表示关系式（1）$y=\dfrac{1}{|x|}$，（2）$|y|=\dfrac{1}{x}$，（3）$y=-\dfrac{1}{|x|}$，（4）$|y|=\dfrac{1}{|x|}$的图像依次是（ ）．

1.

2.

3.

4.

\vspace{0.2cm}
\noindent A．①②③④ \qquad B．②③④① \qquad C．③④②① \qquad D．②③①④

\vspace{0.2cm}
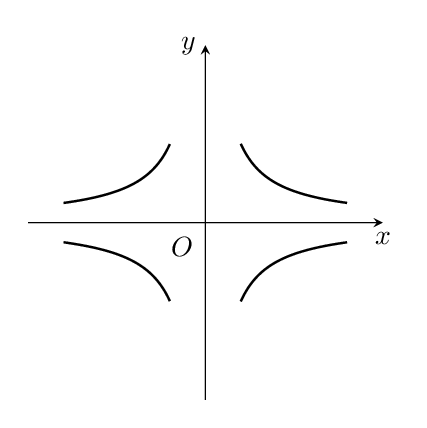
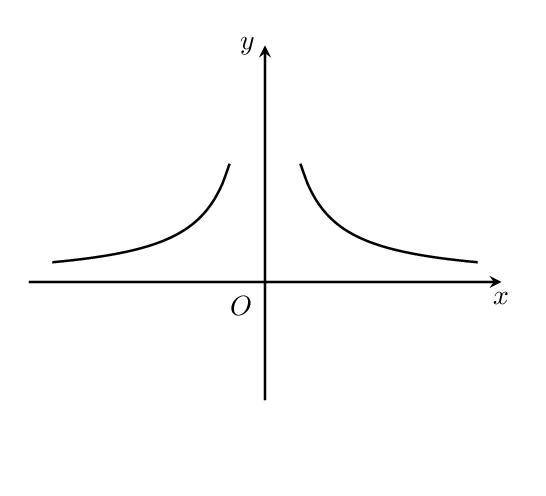
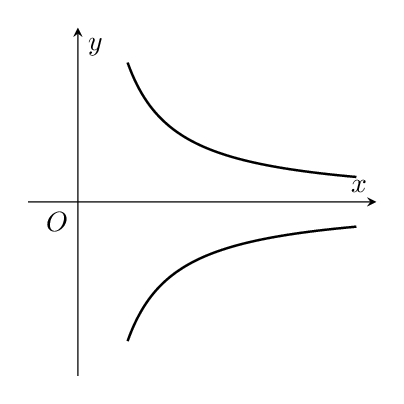
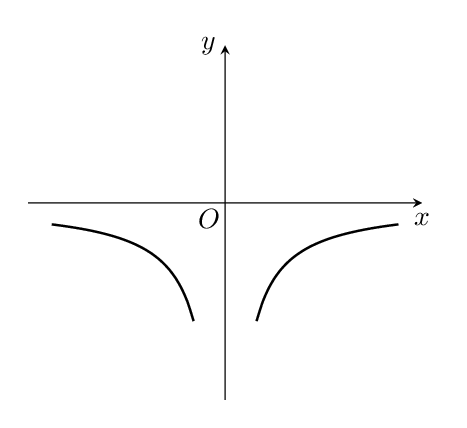
【解答】

\noindent \textbf{【答案】} B

\vspace{0.2cm}
\noindent \textbf{【分析】} 本题考查了反比例函数的图像，熟练掌握反比例函数的性质是解题的关键；根据反比例函数的图形函数性质判断即可．

\vspace{0.2cm}
\noindent \textbf{【详解】}
（1）$y=\dfrac{1}{|x|}$是双曲线，$x\neq0$，$y>0$，故图像②符合；
（2）$|y|=\dfrac{1}{x}$是双曲线，$x>0$，$y\neq0$，故图像③符合；
（3）$y=-\dfrac{1}{|x|}$是双曲线，$x\neq0$，$y<0$，故图像④符合；
（4）$|y|=\dfrac{1}{|x|}$是双曲线，$x\neq0$，$y\neq0$，故图像①符合；
故选：B